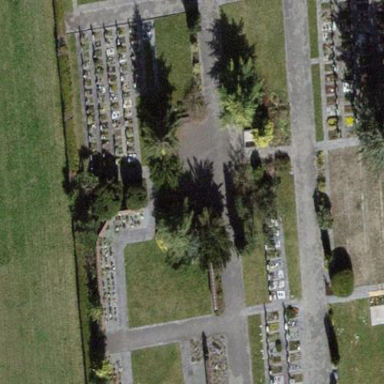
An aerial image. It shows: Cemetery.